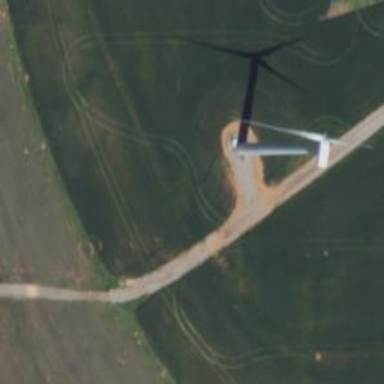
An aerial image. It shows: Industrial building with wind power generator. The generator is horizontal axis wind turbine.